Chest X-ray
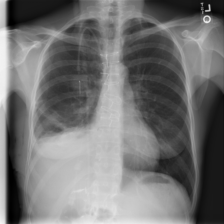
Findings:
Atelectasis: negative
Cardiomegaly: negative
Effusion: negative
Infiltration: negative
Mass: negative
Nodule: negative
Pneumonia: negative
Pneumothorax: negative
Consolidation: negative
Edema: negative
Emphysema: negative
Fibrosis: negative
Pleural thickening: negative
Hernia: negative